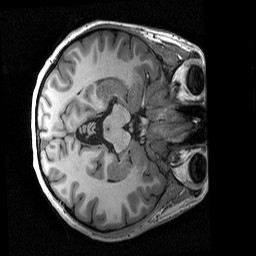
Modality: T1w
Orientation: axial
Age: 27
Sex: female
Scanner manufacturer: siemens
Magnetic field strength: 3 T
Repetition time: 2.53 s
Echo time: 0.00267 s